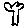
Label: tree